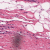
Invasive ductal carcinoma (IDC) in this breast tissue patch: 0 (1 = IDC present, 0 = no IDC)